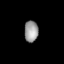
Tissue: lung
Cell type: T cells
Senescence score: 0.5512
Nuclear area (px): 291
Mean DAPI intensity: 152.684